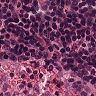
Metastatic tissue present: no